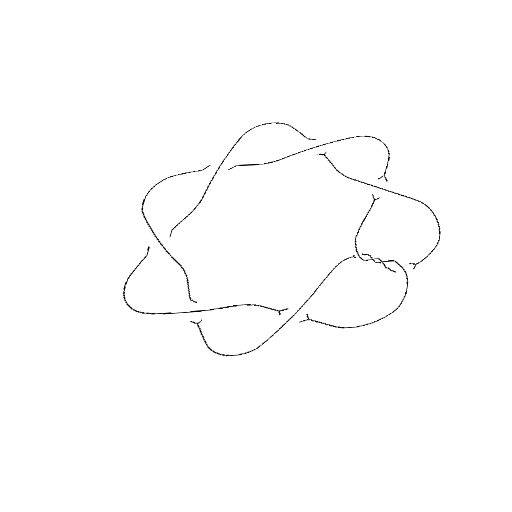
Crossing number: 10